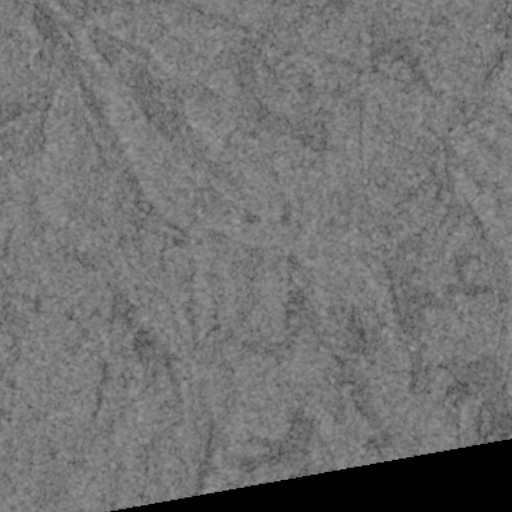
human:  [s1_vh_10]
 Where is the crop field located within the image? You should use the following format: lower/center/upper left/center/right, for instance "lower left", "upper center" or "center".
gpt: The crop field is located in the upper right of the image.
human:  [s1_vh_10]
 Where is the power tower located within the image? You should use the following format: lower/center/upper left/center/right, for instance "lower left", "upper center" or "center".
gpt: The power tower is located in the upper right of the image.
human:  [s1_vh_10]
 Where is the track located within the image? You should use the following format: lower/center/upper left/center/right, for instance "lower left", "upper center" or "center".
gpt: There is no track in the image.

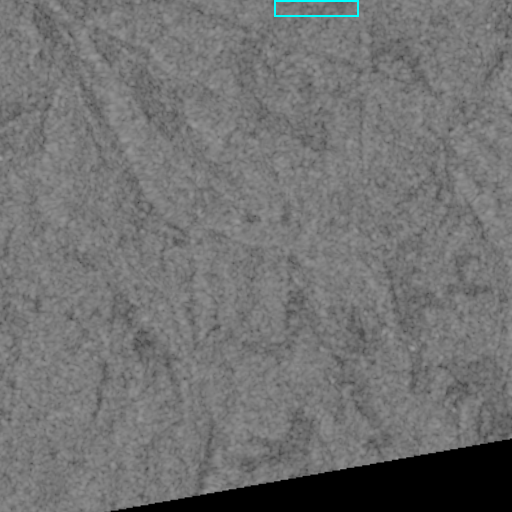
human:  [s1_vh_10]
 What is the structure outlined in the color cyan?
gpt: The structure outlined in cyan is a crop field.
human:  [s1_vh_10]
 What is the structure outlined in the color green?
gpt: There is no green outline.